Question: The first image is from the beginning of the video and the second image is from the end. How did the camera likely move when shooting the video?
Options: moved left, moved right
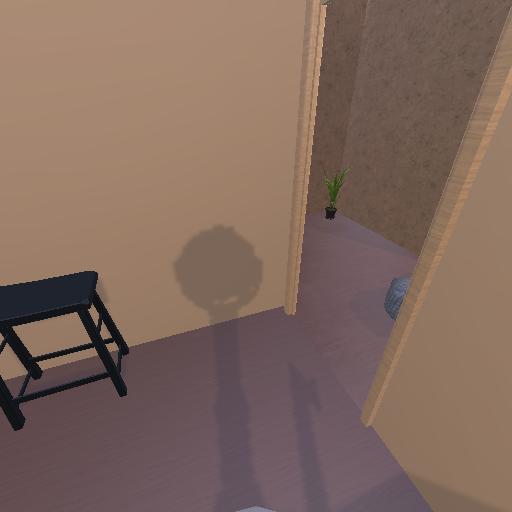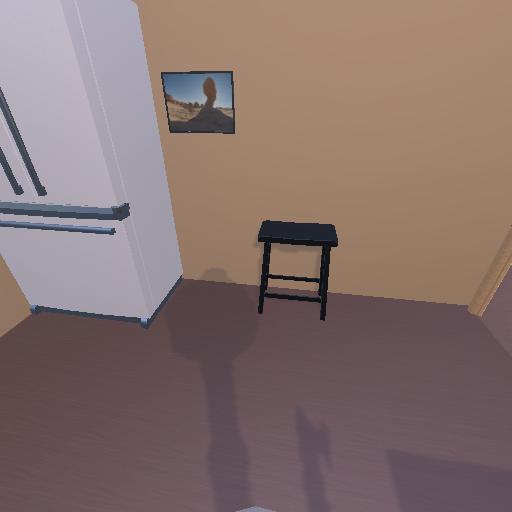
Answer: moved left